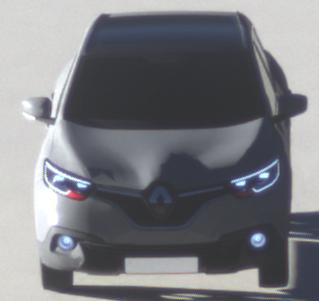
Make: Renault
Model: Kadjar ENERGY TCe 130
Detailed model: Kadjar
Model produced from: 2015/05
Model produced until: 2018/08
Doors: 5
Color: gray
Road condition: dry road
Daytime: sunrise or sunset
Contrast: high contrast